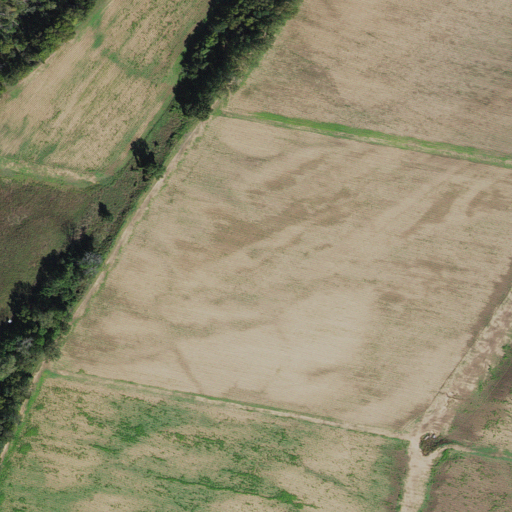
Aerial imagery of island in Arkansas named Sloan Island containing cultivated crops and woody wetlands